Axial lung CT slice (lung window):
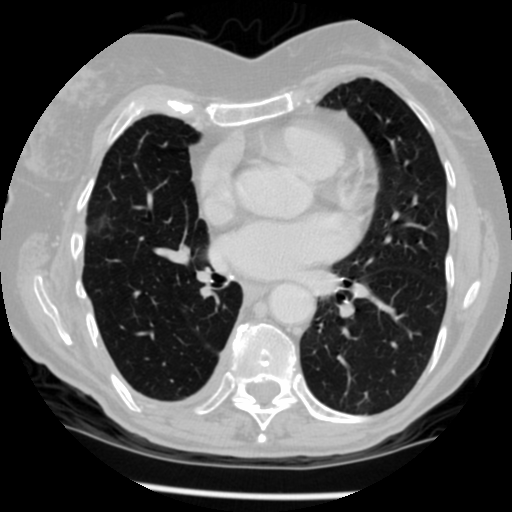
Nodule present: no